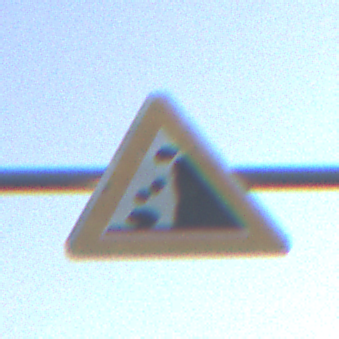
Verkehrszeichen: SteinschlagRechts
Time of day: SunriseSunset
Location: Outdoor (RoadRail)
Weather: Clear
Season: NotSpecified
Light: Natural